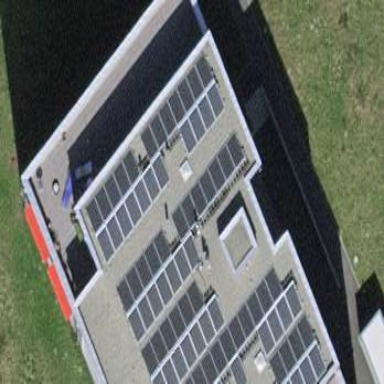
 consisting of solar photovoltaic panels."